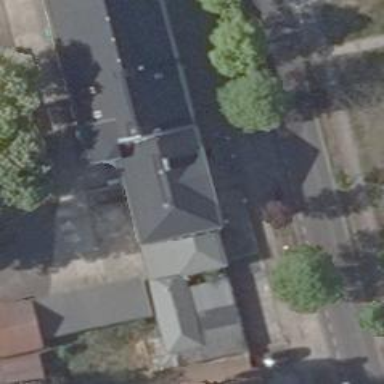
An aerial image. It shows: There is pub in the building.